Question: I have several .png bitmaps of different dimensions, by example './img/dog.png' and './img/cat.png'. 'base64' My expected data is omething like that (but far longer):
'''
data:image/png;base64,iVBORw0KGgoAAAANSUhEUgAAB9AAAAfQCAYAAACaOMR5AAAgAElEQ...ECBAgQIECAAAECBAgQIECAAAECBAgQIECAAAECBAicCwy83crEe3e04AAAAABJRU5ErkJggg==
'''
---
I wish to get back this string which is my file and just my file, not clipped, nor bigger. I will then embedded it into a SVG '' element such:
'''
<image href="data:image/png;base64,iVBORw0KGgoAAAANSUhEUgAAB9AYAAACaOMR5AAAgAElyuiRTYUdG
EQVR4XuydB5RdZfW3nZlk0gukk4QUQiCQEEil994RFBCkigpir4j+7V2xgygiIIgggoBUQTqkQIAACQktCamk90m
yfc8492u1/PdqSlMwslaWTNz7zlv2W/d+7f3b5e8r4H/fvzjH+/3pS996akGvva+b37zm4d27Nhx5Wc+85mxNb3r
7xhtvdFi3bl1VWVnZ2ptuumldVVXVIS+88MLAo4466tlPfOIT459//vmOe+2115L61E07D1i2bFmL7373uw/V5/n
GPEOfSs8666zmq1atasa/dbvvvvva73znOwffeOONp5SXl1e89NJLX37xxRfb3HHHHatbtmy5//XXX3/yRz7ykds
+//nPP92Y+nzntddea8+PNchi/Qc/+MHKb33rW4d84xvfeMR62rdvXzl+/Ph1yKjZzjvvvMZnly5duvquu+46sHX
r1mtow7pDDjnk5aFDh64s1F/Czw3+/tvf/nakMq5Pu1555ZW29HXFF7/4xWNffvnl/s2bN6/s1q3bwj/84Q+3xhh
6EMfOmf58uVtqb/9+vXrmz399NPftey33367Ve/evVc7Hxjnqu23336l9X7qU5866Ve/+tWdH/7whz80e/bs7vvo
t9+LyLXlxz72sYfWrl274Z133qlq165dyT//+c8D7r333gN22GGHOdQ1as6cOfvy/Y4DBgy4AXncMWPGDGHsdfgW
...
...
...
vf/nakMq5Pu1555ZW29HXFF7/4xdfgvf/nakMq5Pu1sfgW29HXFF7/4xW">

'''
My end project looks will look like that :)

See also: <URL> , where you can download the SVG, but the png is currently just a link and will not get downloaded.
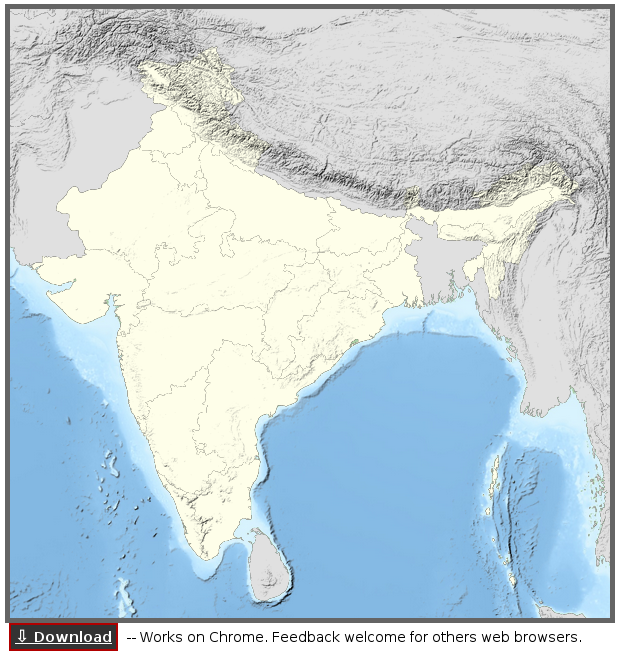
Answer: OK. The solution is in <URL> and explained as follows.
I wish to append something such :
'''
<img src="data:[mime type;][charset=<charset>;][base64,][base64 data]"> // formula
<image src='data:image/png;base64,SGVsbG8s...IHdvcmxkIQ='>" // shortened example
'''
### 1) PNG images to base 64.
PNGs are stored as <URL>, aka "a collection of binary data stored as a single entity". So I need a BLOB to Base64 converter :
'''
var converterEngine = function (input) { // fn BLOB => Binary => Base64 ?
var uInt8Array = new Uint8Array(input),
i = uInt8Array.length;
var biStr = []; //new Array(i);
while (i--) { biStr[i] = String.fromCharCode(uInt8Array[i]); }
var base64 = window.btoa(biStr.join(''));
return base64;
};
'''
### 2) Loading the file and converting (data)
'''
var getImageBase64 = function (url, callback) {
// to comment better
var xhr = new XMLHttpRequest(url), img64;
xhr.open('GET', url, true); // url is the url of a PNG/JPG image.
xhr.responseType = 'arraybuffer';
xhr.callback = callback;
xhr.onload = function(){
img64 = converterEngine(this.response); // convert BLOB to base64
this.callback(null,img64) // callback : err, data
};
xhr.onerror = function(){ callback('B64 ERROR', null); };
xhr.send();
};
// make it looks like other D3js requests
d3.uri = function(url, callback) {
return getImageBase64(url, callback);
};
'''
### 3) Run the whole:
I run the function with the callback to append an image element with the base64 URI data.
'''
d3.uri('http://fiddle.jshell.net/img/logo.png', function(data){
$("#myImage").attr("src", "data:image/png;base64," + data); // inject data:image in DOM
} )
'''
I got help from <URL>.
### Server side
I may actually end up using server-side conversion (sources <URL>. Possible ways are :
'''
echo -n 'cat file.png' | base64 > output.txt
openssl base64 < path/to/file.png | tr -d '
' > output.txt
cat path/to/file.png | openssl base64 | tr -d '
' > output.txt
openssl base64 -in input.png -out output.txt
'''